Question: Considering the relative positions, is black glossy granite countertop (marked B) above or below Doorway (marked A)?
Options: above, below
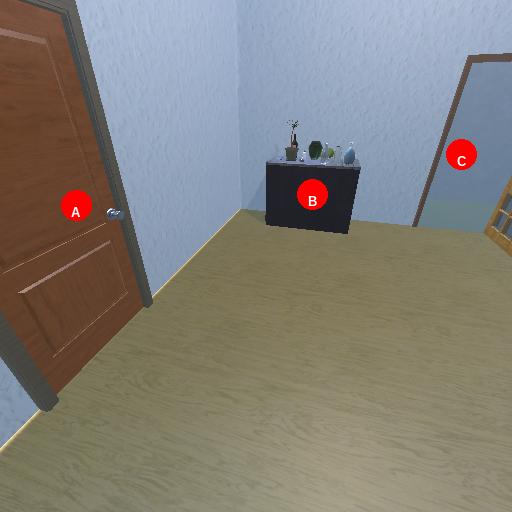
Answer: above